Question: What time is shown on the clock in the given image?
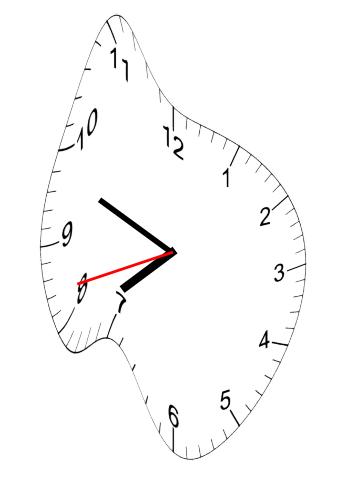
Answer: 07:48:42